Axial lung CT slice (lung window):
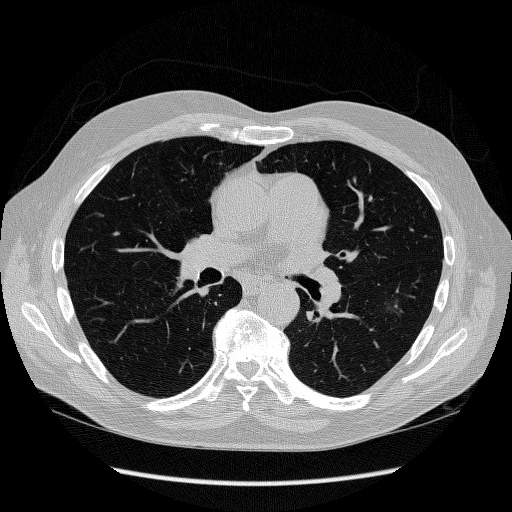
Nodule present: yes
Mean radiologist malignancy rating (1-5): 3.5